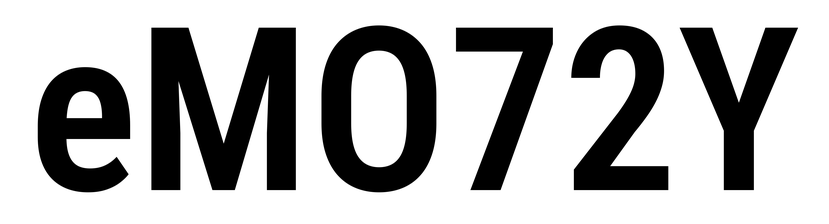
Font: Roboto_Condensed_SemiBold